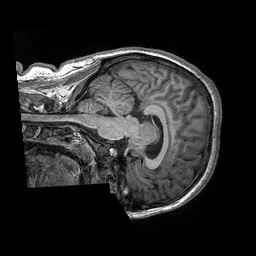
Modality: T1w
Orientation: sagittal
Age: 21
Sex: female
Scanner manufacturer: siemens
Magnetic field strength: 3 T
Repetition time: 2.3 s
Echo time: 0.00306 s